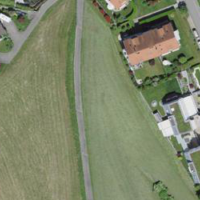
EUNIS habitat code: 24
Species observed at this site:
Linaria vulgaris
Geum rivale
Cercopis vulnerata
Coccinella septempunctata